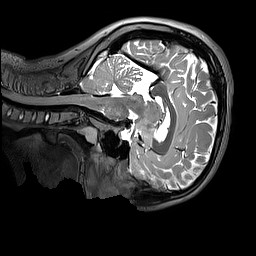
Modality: T2w
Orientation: sagittal
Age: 11
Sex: male
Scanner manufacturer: siemens
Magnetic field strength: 3 T
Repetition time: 3.2 s
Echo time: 0.408 s